Question: I hope to get a dialog just like a.png, but the following code can't create the UI just like a.png.
How can I do? Thanks!

'''
AlertDialog.Builder builder = new Builder(this);
builder.setMessage("The operation will spend long time!");
builder.setTitle(getString(R.string.Warning));
builder.setMultiChoiceItems(new String[] { "Don't display the message again" }, null, null);
builder.setPositiveButton(getString(R.string.OK), new DialogInterface.OnClickListener() {
public void onClick(DialogInterface dialog, int which) {
}
});
builder.create().show();
'''
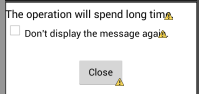
Answer: > Can AlertDialog display a message with checkbox dialog?
for showing any View in AlertDialog you should need to create custom layout for Dialog screen instead of using default see below example for creating custom AlertDialog :
<URL>
<URL>